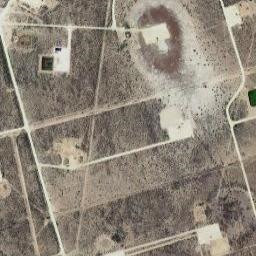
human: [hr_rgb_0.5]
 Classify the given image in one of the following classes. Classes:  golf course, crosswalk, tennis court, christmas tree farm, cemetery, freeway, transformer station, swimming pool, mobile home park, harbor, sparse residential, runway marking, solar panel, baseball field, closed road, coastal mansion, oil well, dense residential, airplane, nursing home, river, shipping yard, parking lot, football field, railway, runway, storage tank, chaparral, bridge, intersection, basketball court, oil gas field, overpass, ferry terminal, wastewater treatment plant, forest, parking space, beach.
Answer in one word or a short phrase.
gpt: oil gas field